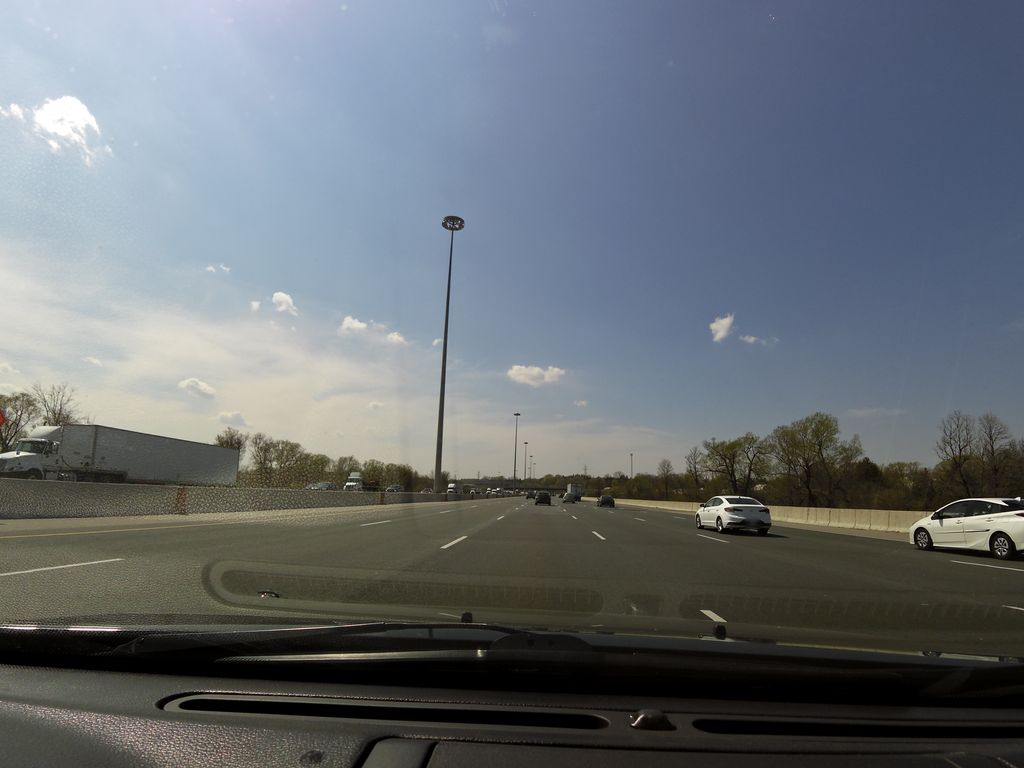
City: kitchener-waterloo